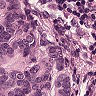
Metastatic tissue present: yes